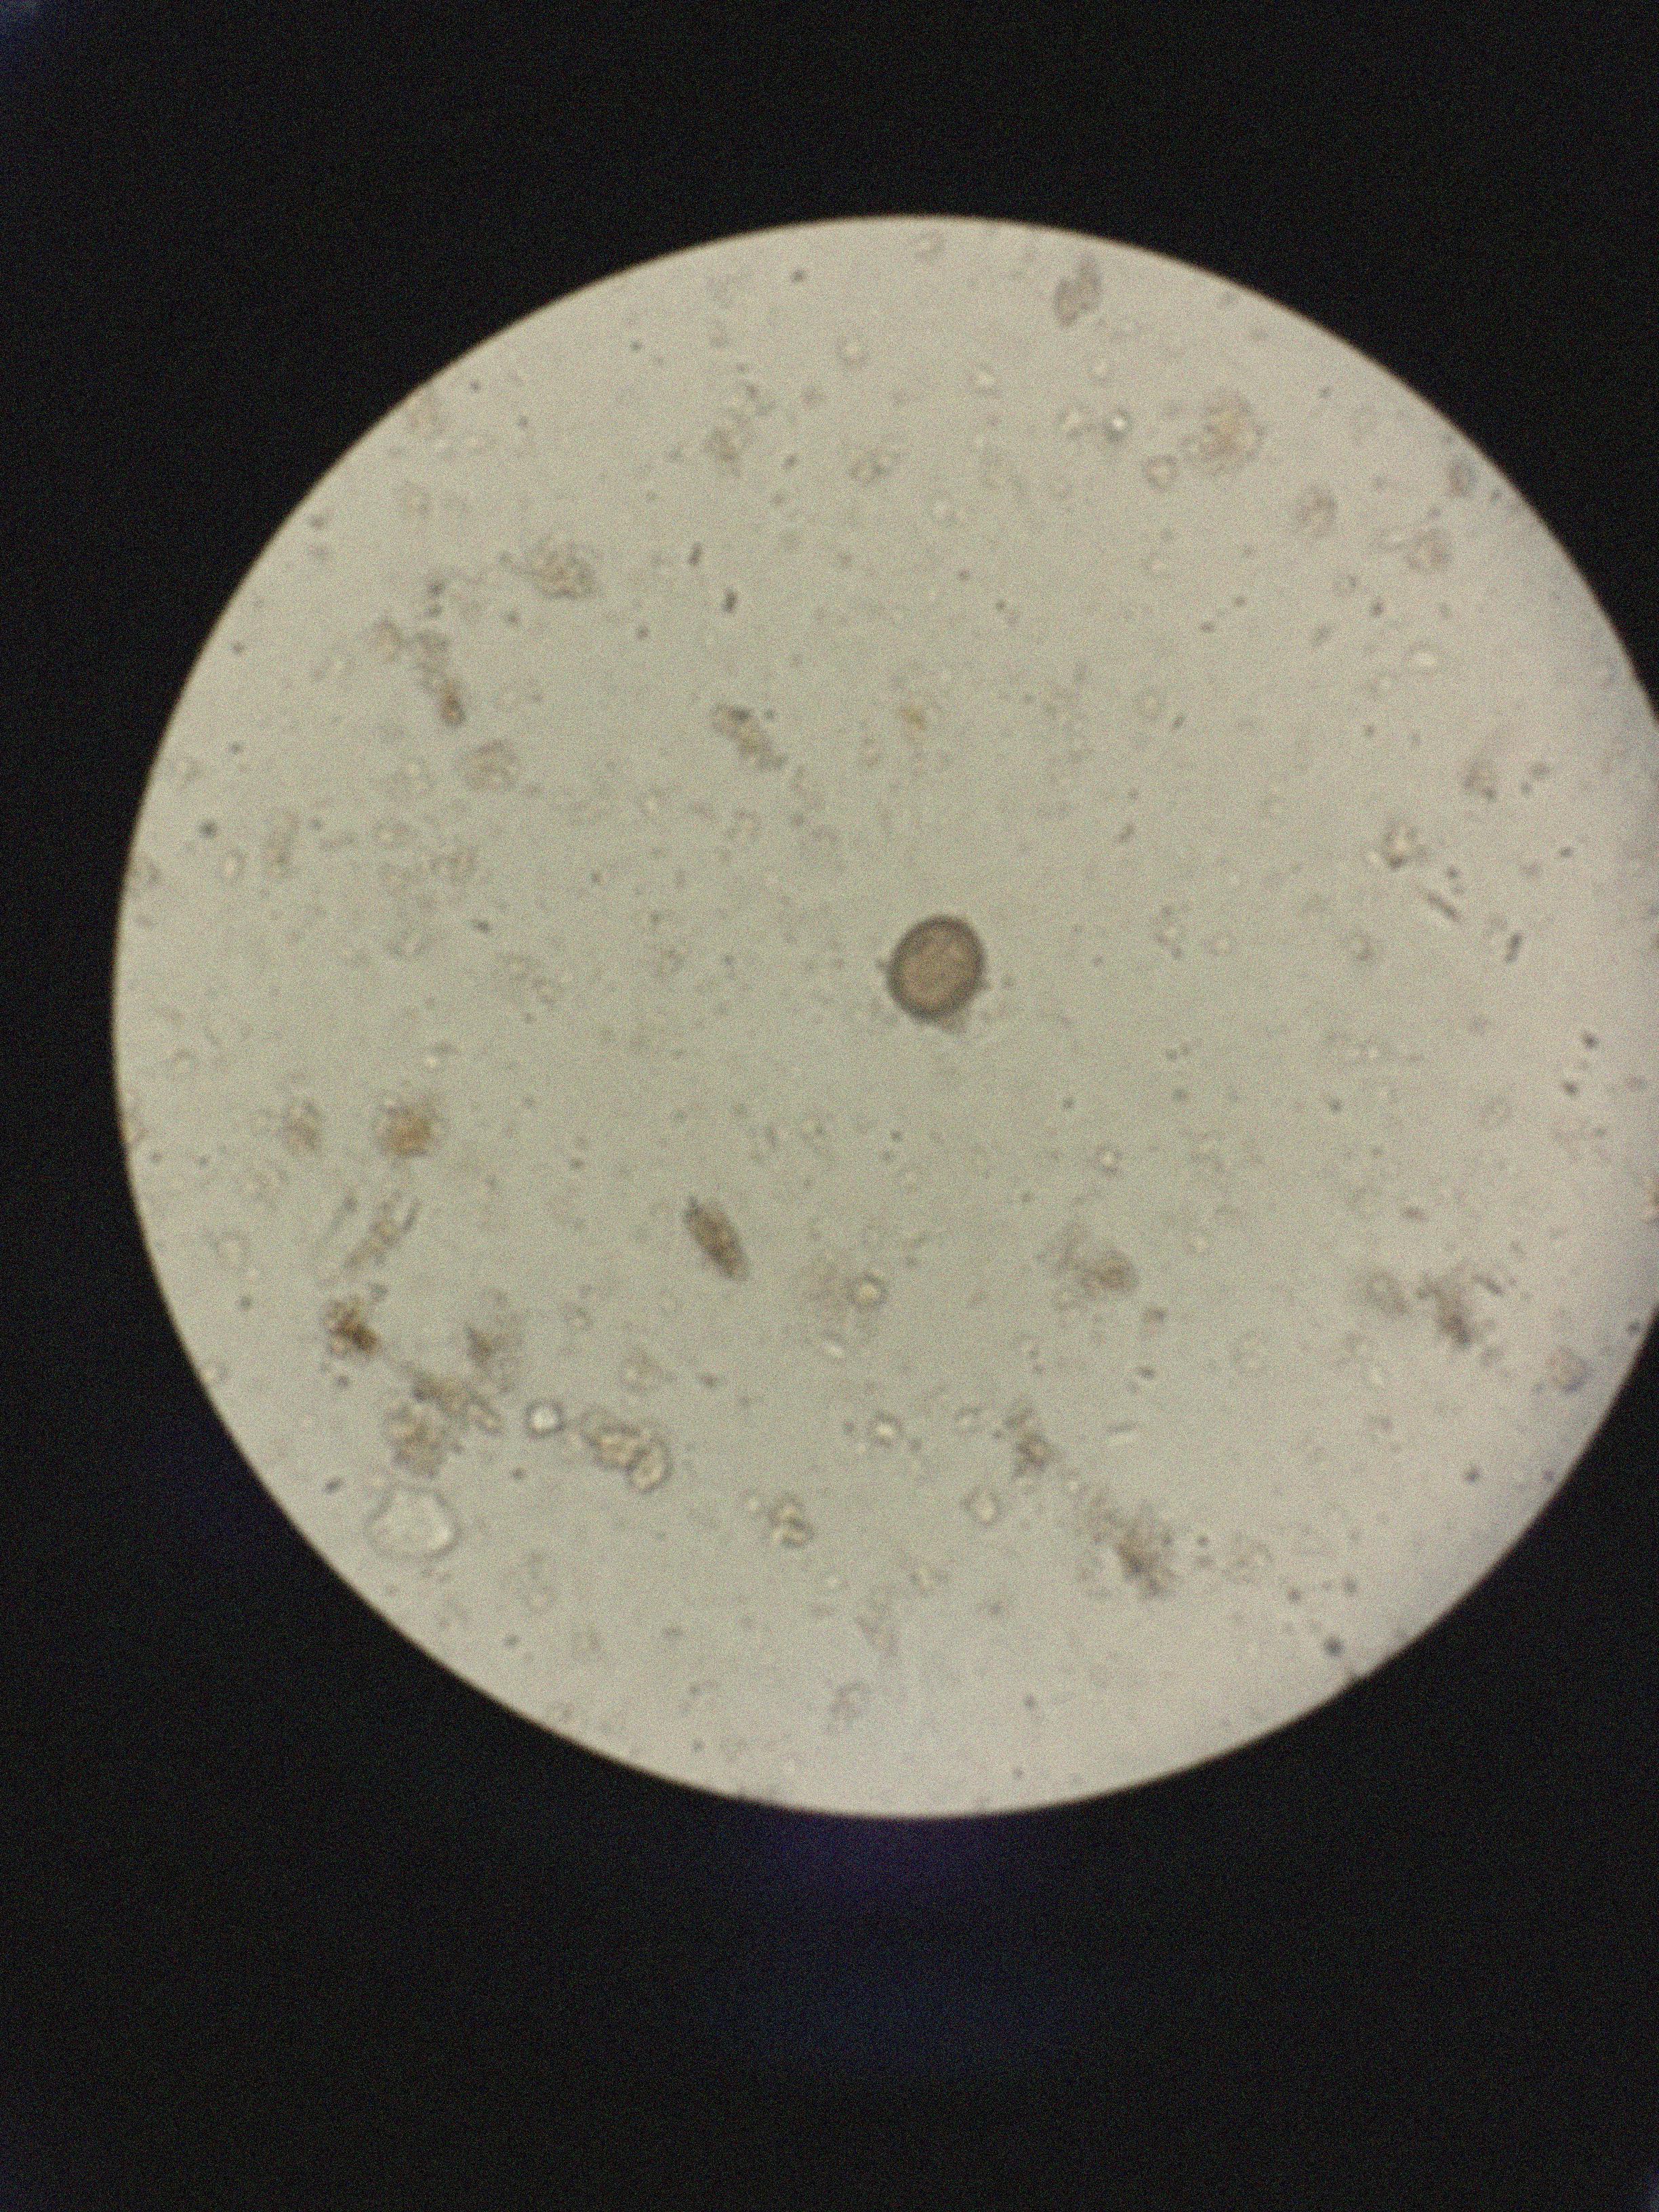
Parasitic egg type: Taenia spp. egg